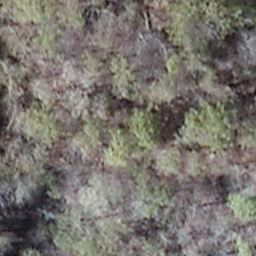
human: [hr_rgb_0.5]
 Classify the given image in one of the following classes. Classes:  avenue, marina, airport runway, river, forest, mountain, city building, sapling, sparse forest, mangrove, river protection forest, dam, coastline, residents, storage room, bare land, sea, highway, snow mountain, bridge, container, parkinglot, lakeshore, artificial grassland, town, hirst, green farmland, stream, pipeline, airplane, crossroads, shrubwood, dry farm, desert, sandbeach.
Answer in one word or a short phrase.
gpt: shrubwood